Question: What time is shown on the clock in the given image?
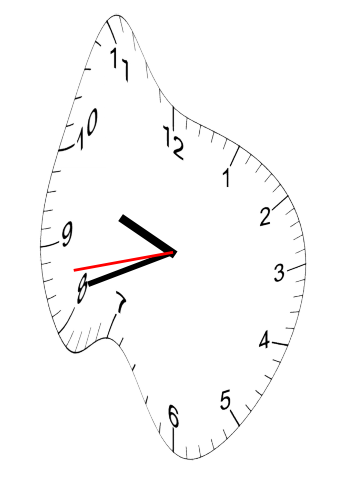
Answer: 09:41:43